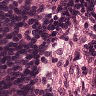
Metastatic tissue present: no